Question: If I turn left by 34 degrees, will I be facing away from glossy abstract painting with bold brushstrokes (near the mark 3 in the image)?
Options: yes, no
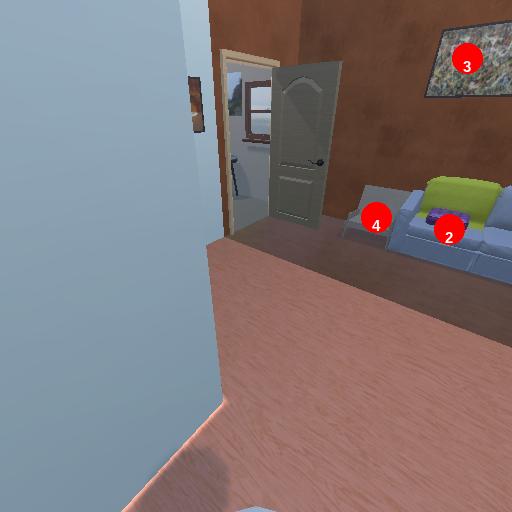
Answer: yes